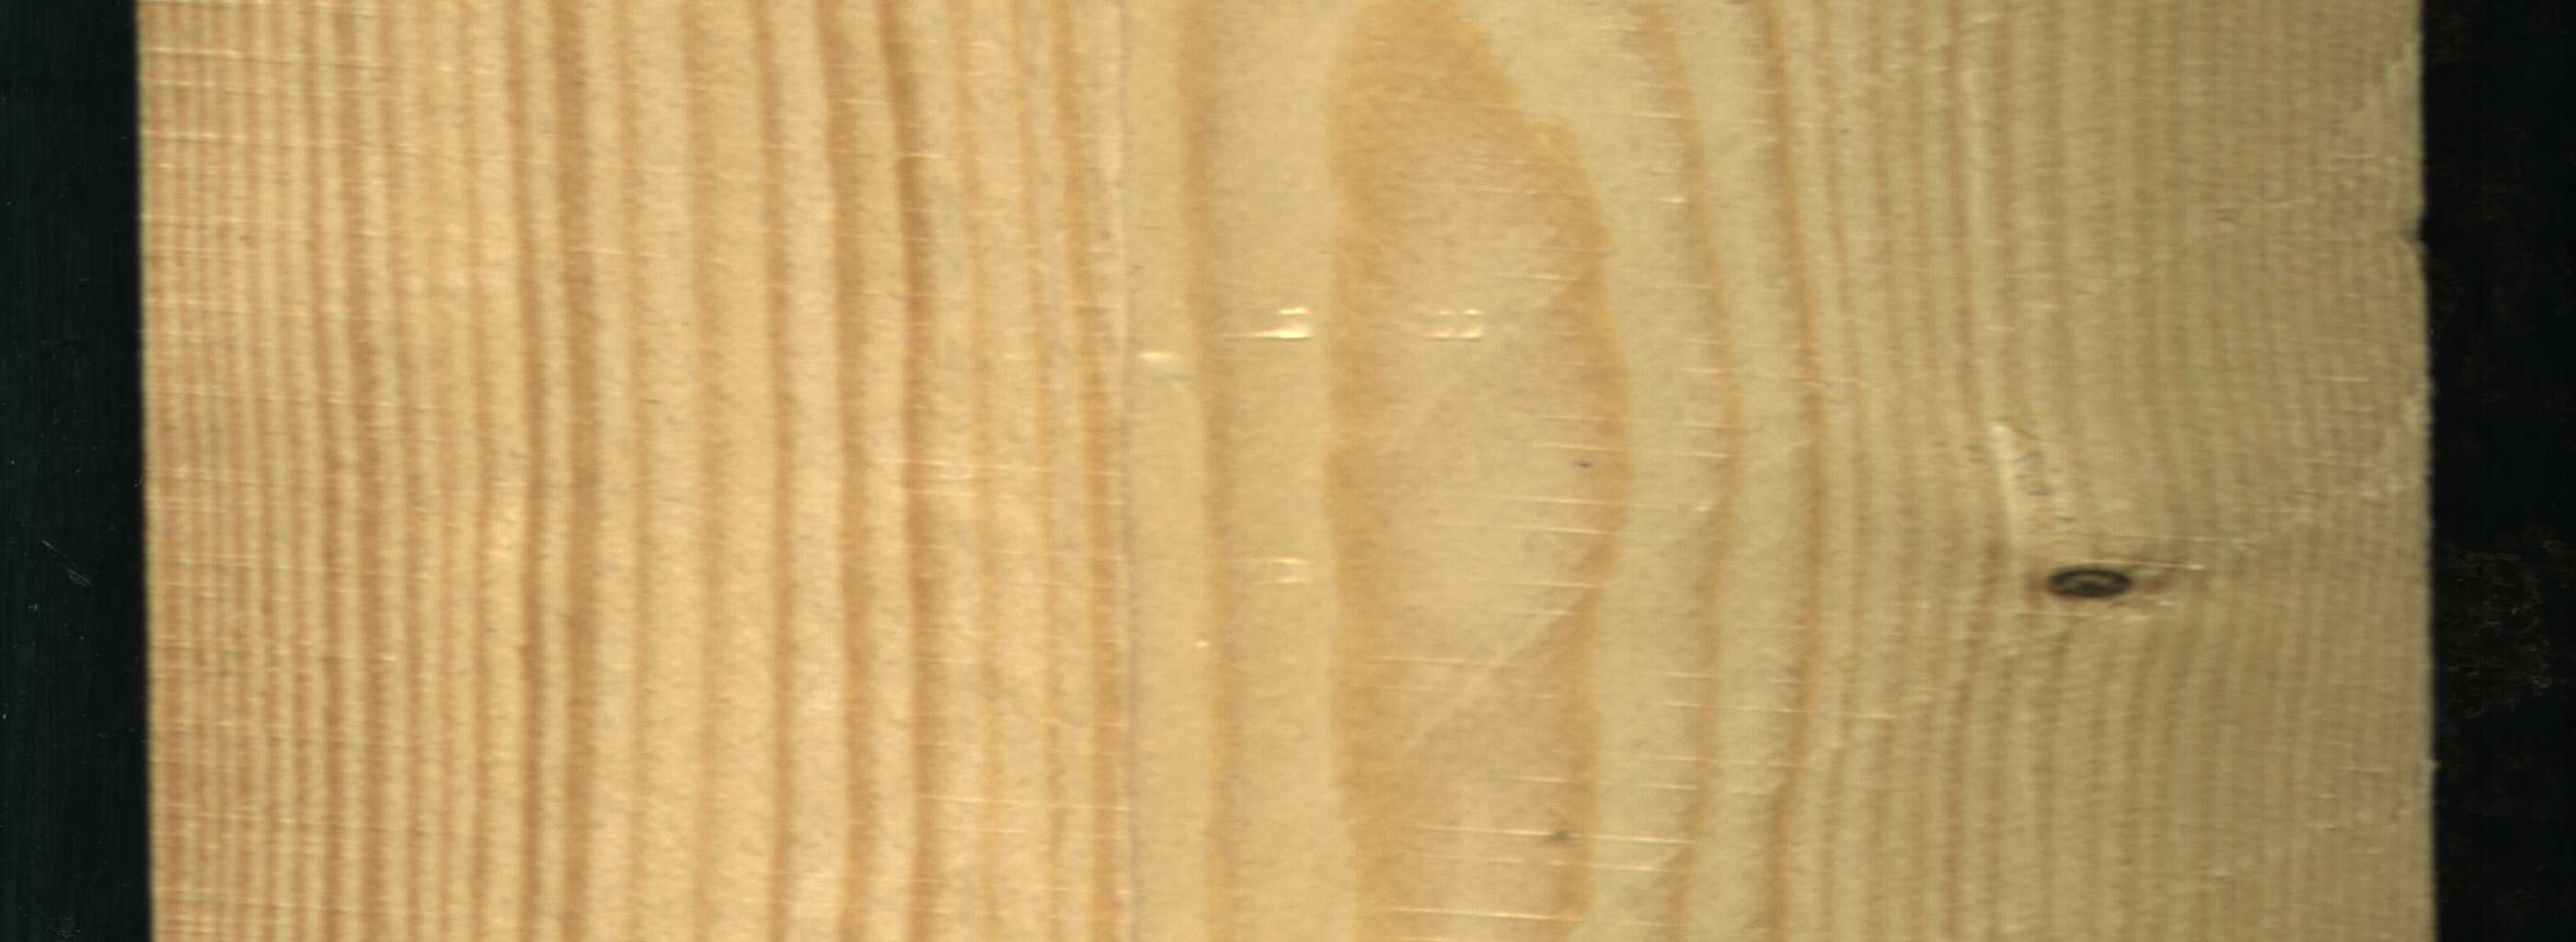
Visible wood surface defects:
Dead_Knot